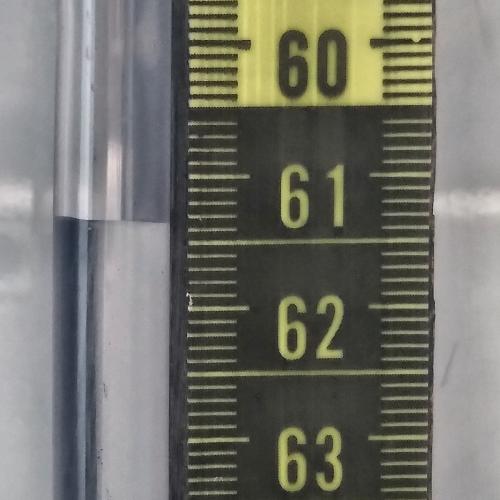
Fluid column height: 61.3 cm